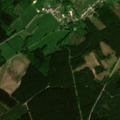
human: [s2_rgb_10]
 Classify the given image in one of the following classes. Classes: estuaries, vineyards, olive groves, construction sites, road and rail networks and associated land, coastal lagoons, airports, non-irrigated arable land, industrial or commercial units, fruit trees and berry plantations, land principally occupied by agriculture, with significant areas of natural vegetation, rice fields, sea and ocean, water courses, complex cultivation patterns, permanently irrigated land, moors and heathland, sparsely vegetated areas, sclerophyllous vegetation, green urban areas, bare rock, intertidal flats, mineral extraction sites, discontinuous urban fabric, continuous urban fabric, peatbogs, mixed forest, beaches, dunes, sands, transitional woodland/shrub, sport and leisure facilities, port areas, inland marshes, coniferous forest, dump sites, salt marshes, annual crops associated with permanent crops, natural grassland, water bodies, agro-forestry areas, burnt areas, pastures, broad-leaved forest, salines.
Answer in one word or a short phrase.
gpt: pastures, coniferous forest, mixed forest